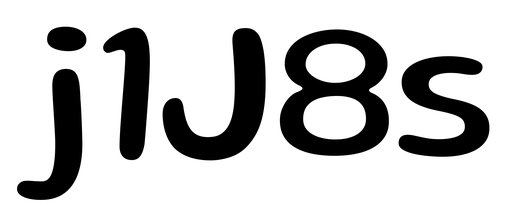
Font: Gluten_Regular